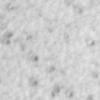
Label: no_change